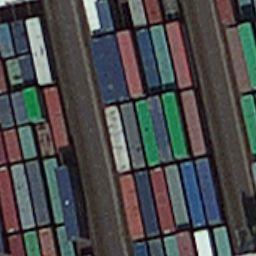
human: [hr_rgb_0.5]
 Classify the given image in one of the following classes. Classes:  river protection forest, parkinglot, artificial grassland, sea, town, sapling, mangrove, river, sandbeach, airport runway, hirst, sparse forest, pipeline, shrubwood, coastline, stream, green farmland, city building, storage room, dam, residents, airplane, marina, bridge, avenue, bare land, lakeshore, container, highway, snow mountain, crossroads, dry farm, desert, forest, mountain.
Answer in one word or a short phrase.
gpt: container